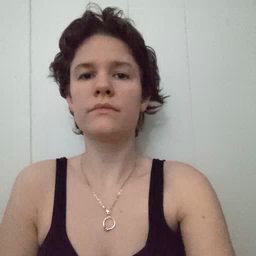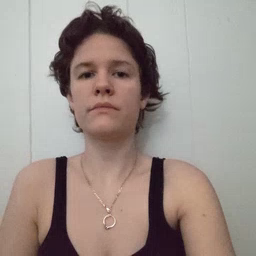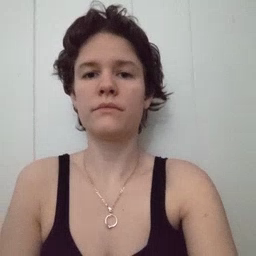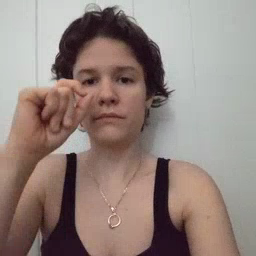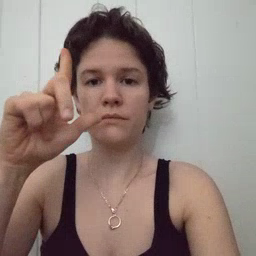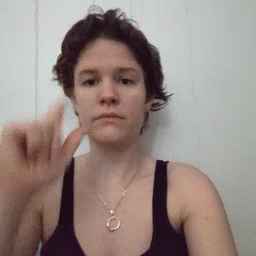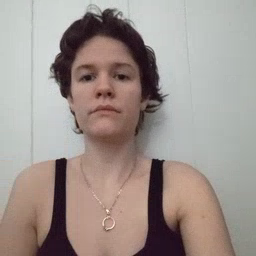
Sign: awake